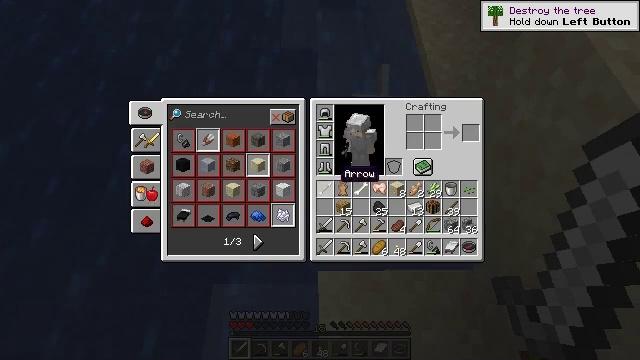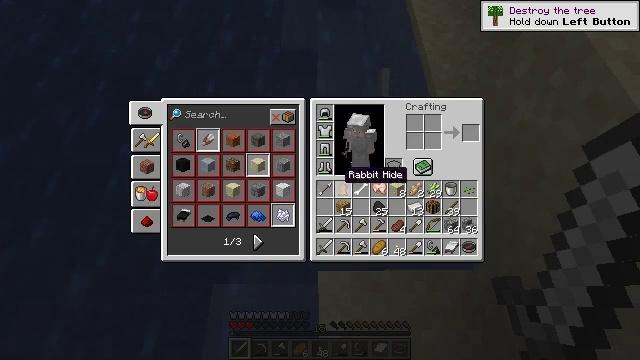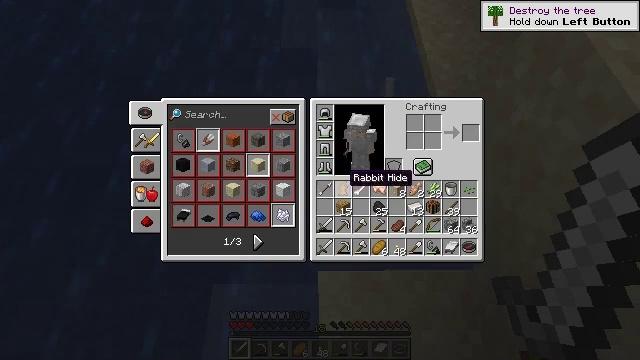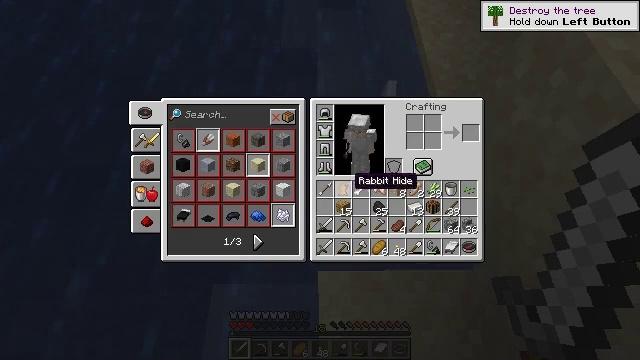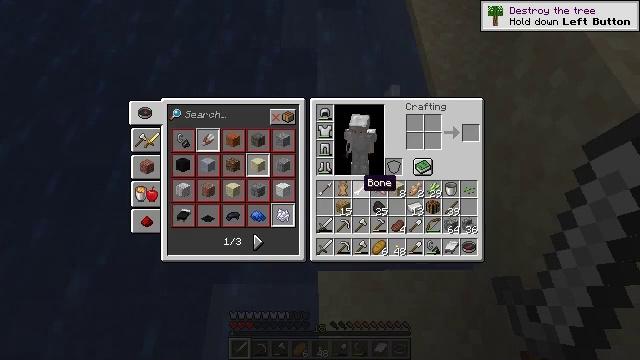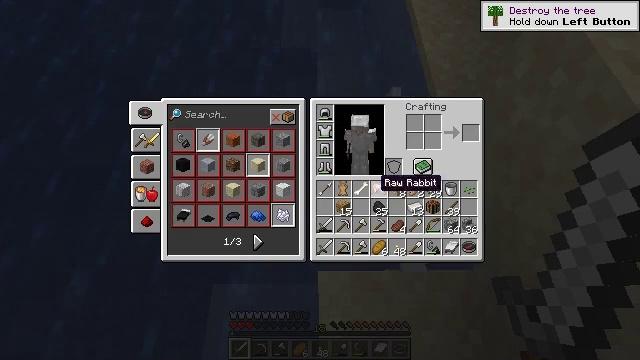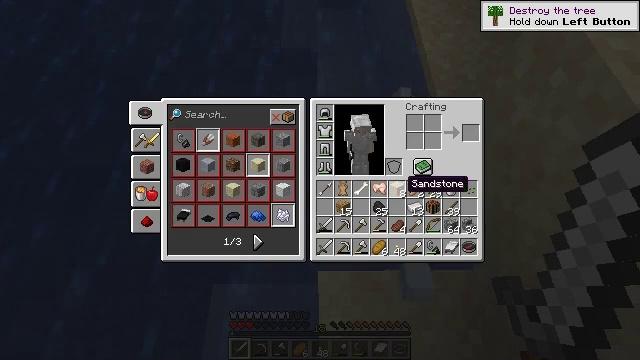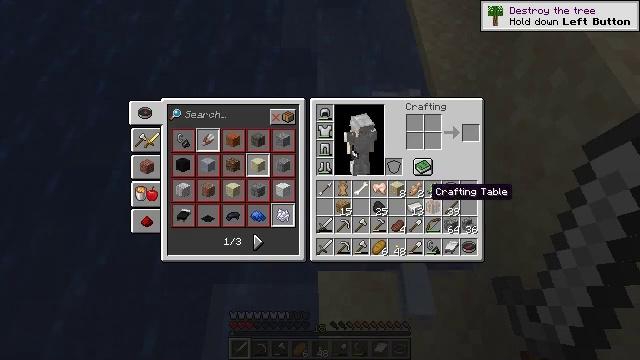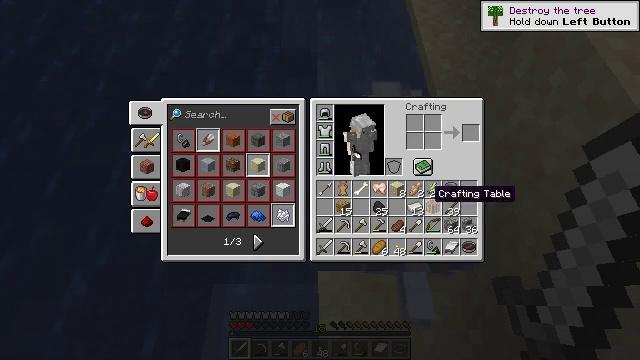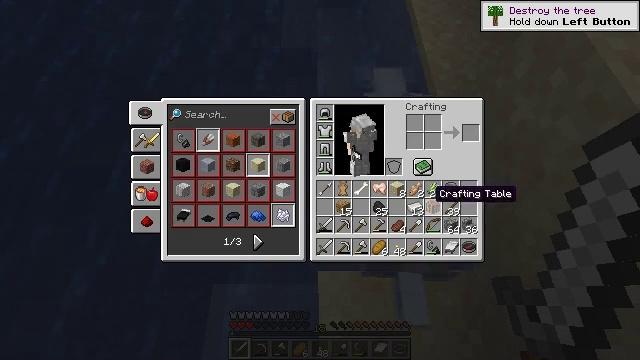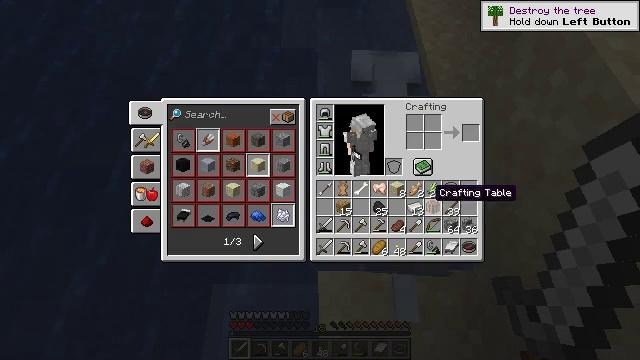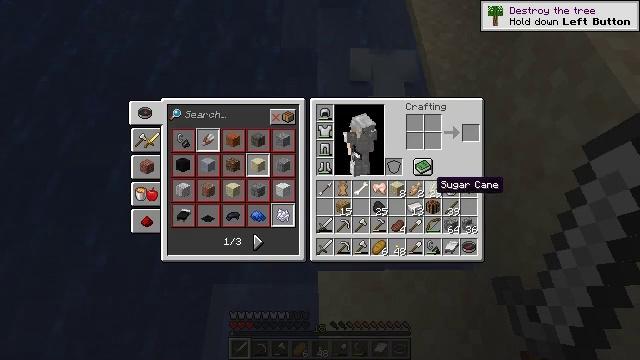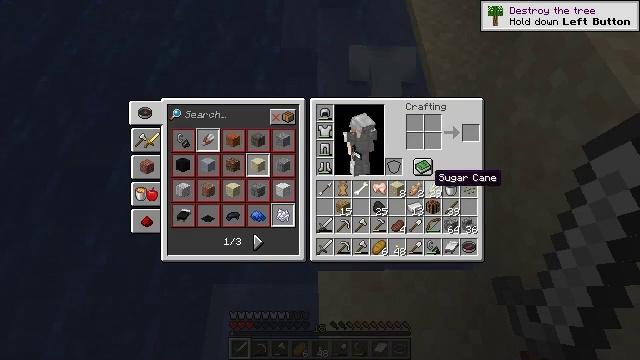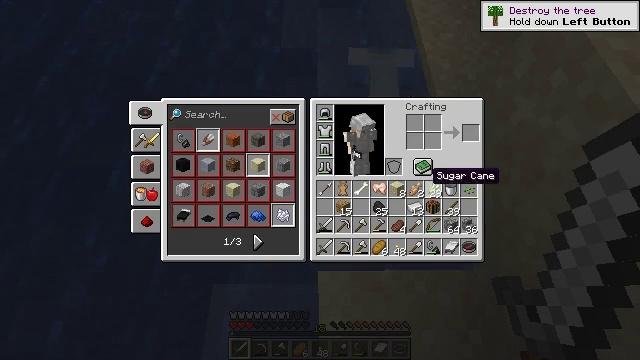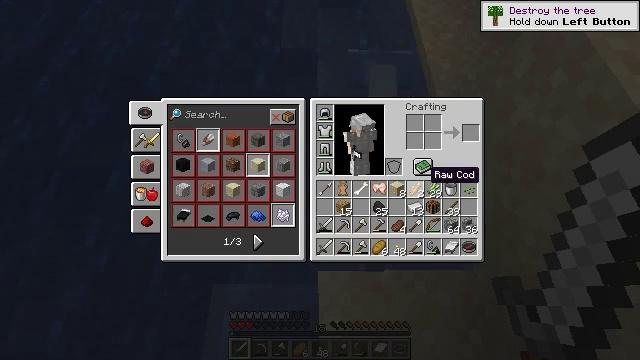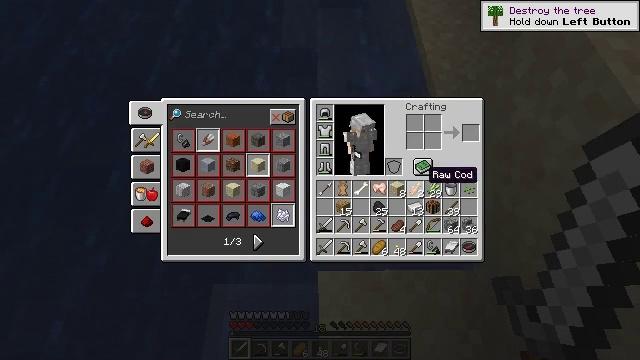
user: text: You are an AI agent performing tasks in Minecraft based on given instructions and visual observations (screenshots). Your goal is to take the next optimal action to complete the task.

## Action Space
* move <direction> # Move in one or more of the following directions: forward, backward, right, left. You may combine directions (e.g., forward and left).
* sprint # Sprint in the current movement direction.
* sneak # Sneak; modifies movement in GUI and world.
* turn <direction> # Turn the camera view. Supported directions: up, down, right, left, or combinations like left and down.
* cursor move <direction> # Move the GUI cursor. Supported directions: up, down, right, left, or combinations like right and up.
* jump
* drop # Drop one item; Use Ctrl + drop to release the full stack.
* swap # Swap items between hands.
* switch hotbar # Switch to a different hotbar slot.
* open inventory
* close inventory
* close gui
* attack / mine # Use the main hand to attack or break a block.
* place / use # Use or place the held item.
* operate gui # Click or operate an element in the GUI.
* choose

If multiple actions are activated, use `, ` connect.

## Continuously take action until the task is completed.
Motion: motion action
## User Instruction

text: Remove a cod from the inventory.
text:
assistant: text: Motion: no_op
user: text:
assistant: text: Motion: no_op
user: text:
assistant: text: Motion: no_op
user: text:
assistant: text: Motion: turn right
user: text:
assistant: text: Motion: turn right
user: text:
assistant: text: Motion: turn right
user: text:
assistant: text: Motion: turn right and down
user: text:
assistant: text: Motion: no_op
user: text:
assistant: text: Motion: no_op
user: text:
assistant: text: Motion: no_op
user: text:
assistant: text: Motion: turn up
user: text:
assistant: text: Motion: no_op
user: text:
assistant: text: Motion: no_op
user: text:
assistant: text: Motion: no_op
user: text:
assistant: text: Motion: no_op
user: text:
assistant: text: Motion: no_op
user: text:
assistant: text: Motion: no_op
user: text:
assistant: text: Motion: attack / mine
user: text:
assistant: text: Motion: attack / mine
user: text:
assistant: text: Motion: attack / mine
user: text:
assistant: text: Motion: turn right and down
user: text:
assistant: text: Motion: turn down
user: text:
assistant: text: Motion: turn down
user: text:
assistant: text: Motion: no_op
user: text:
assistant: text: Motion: no_op
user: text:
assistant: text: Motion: no_op
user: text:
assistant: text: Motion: no_op
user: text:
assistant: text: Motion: no_op
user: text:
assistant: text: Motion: no_op
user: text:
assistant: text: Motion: no_op